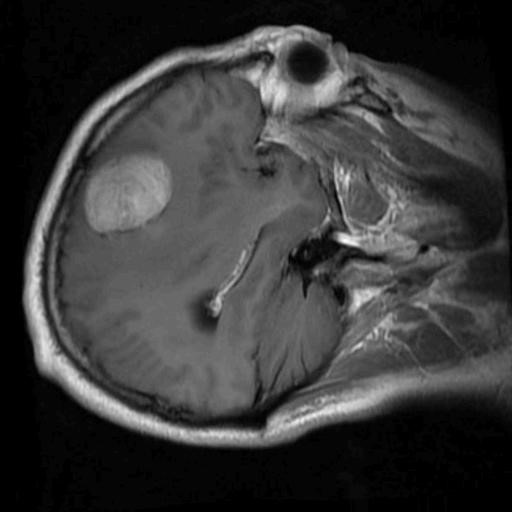
Label: brain_menin